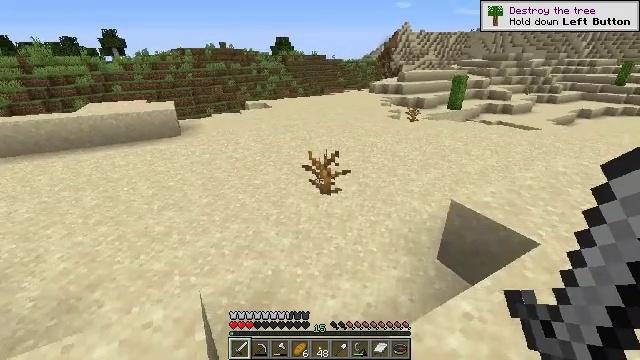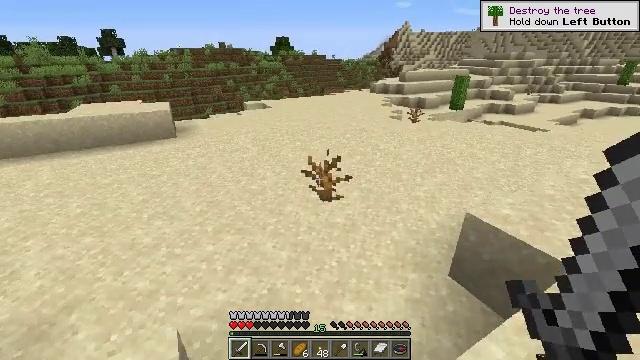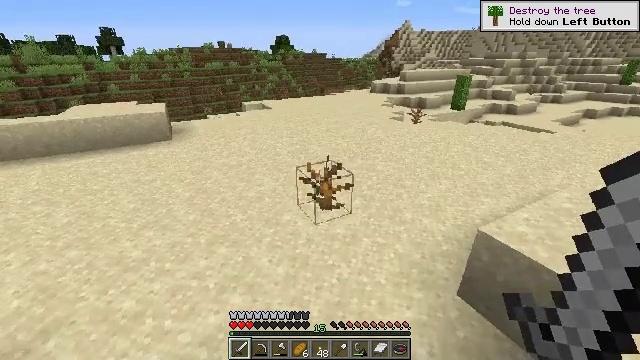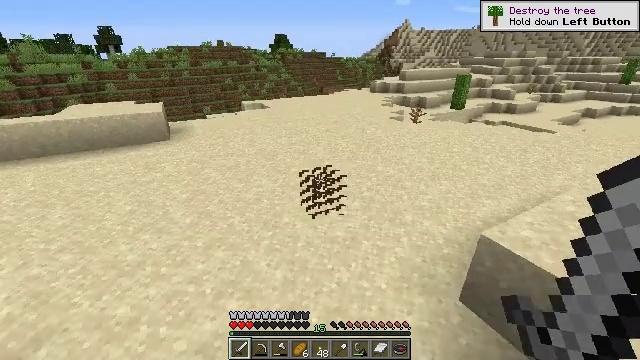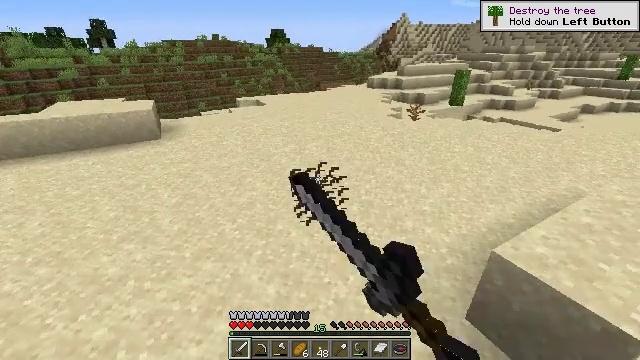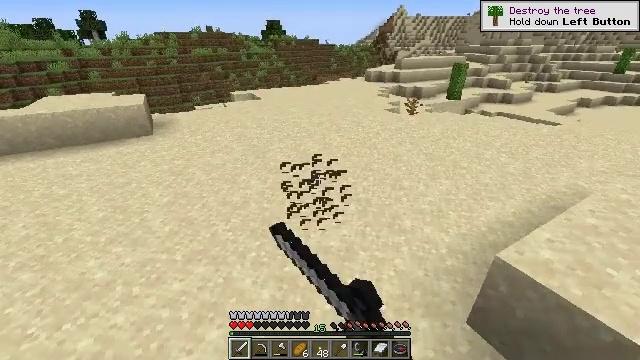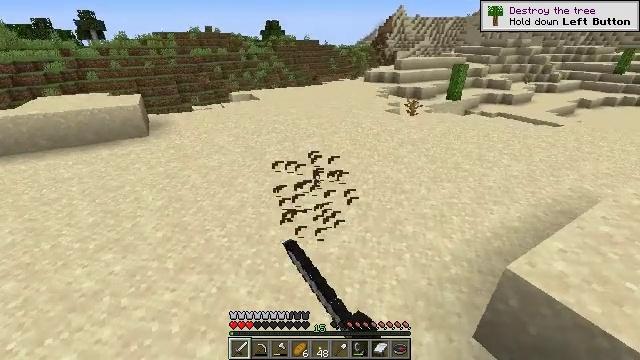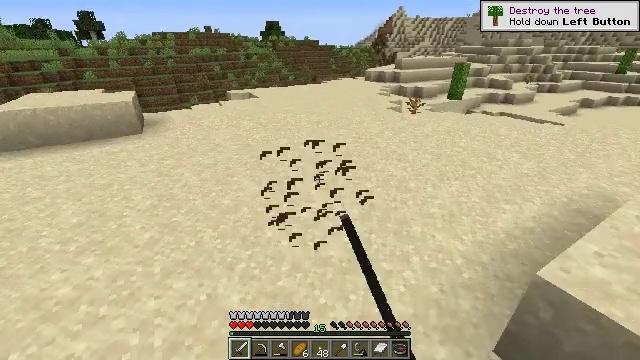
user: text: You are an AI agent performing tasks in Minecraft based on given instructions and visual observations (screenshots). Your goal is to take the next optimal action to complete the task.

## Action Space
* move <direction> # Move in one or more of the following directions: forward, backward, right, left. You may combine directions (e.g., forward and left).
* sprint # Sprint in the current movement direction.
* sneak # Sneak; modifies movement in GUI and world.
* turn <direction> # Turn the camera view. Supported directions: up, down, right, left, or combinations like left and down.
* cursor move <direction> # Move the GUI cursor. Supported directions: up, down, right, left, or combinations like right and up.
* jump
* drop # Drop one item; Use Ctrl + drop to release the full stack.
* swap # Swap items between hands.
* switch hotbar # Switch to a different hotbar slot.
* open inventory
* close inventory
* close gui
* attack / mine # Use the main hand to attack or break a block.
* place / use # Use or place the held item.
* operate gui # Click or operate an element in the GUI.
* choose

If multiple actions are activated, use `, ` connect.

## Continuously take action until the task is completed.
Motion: motion action
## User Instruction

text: Gather a dead bush.
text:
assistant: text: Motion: move forward
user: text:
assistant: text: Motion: move forward
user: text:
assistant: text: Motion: move forward, attack / mine
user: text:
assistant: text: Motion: move forward, attack / mine
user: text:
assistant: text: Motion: move forward, turn down, attack / mine
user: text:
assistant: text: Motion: move forward, attack / mine
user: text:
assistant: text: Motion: move forward
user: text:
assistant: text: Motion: no_op